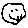
Label: smiley face